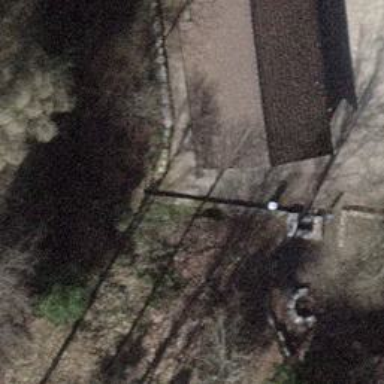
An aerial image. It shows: Brown picnic table in leisure land area.